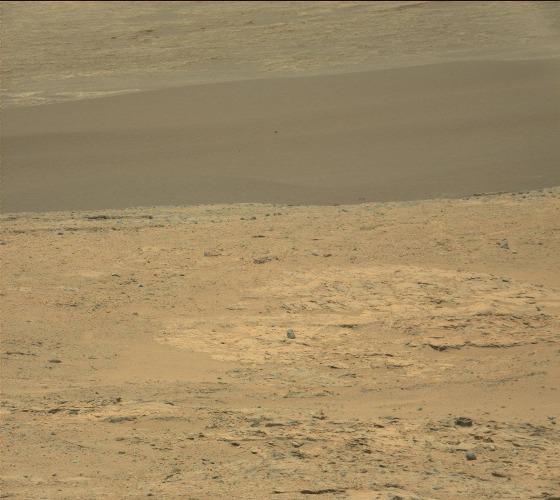
Terrain classes present: Bedrock, Gravel / Sand / Soil, Rock